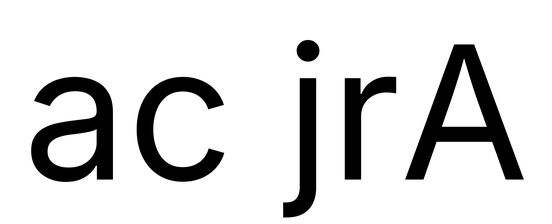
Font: Inter_Regular